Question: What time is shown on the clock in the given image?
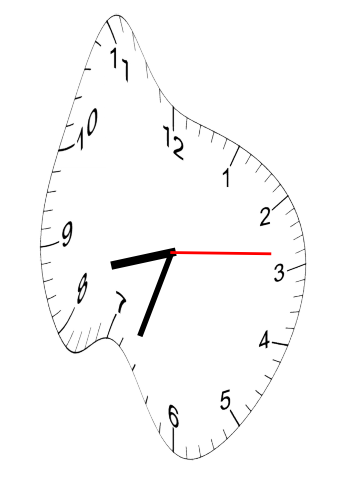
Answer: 08:33:14